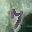
Label: 7